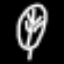
Label: leaf